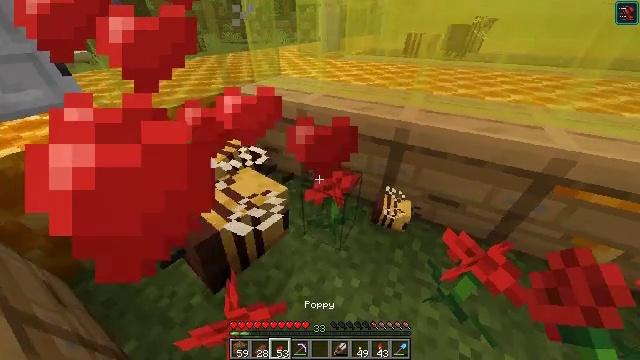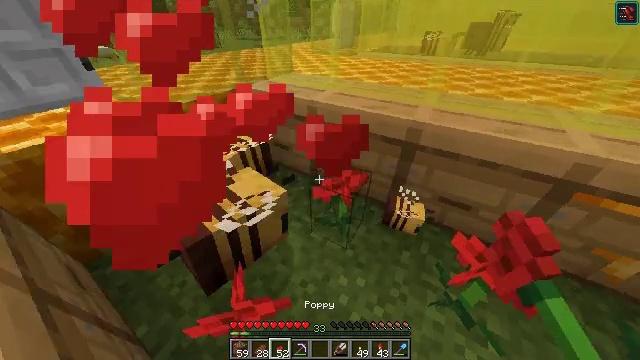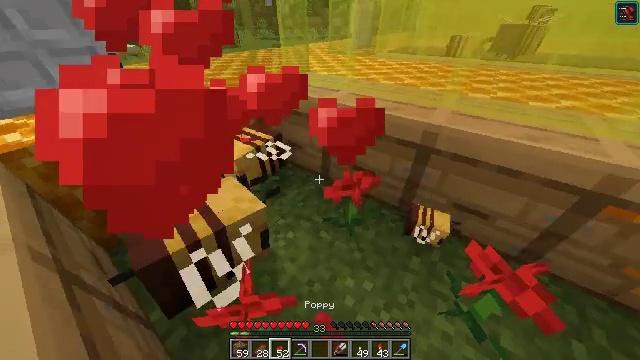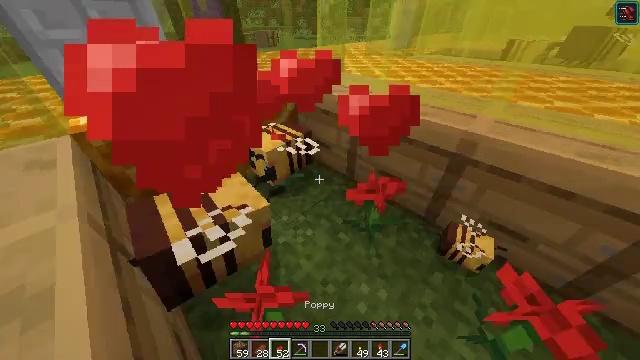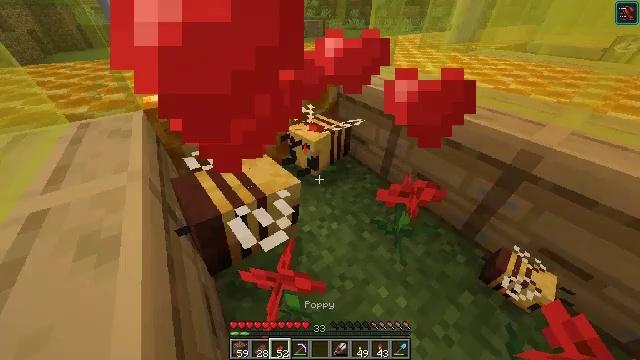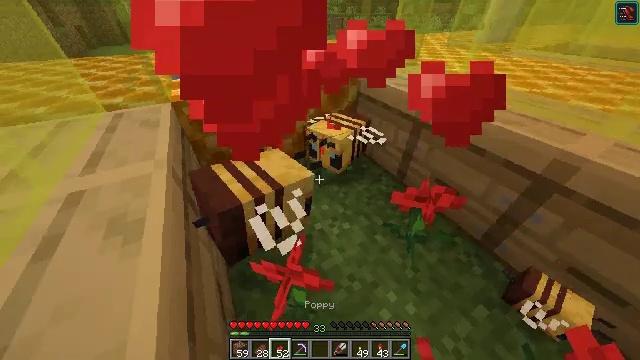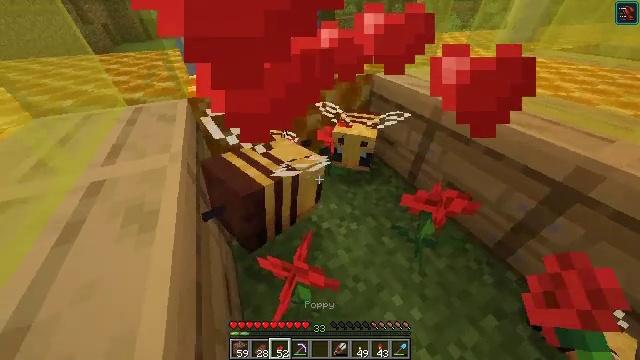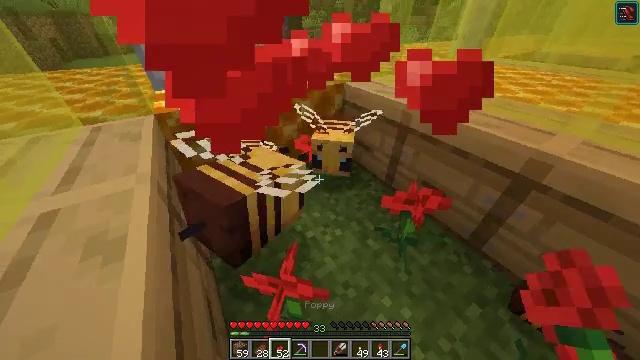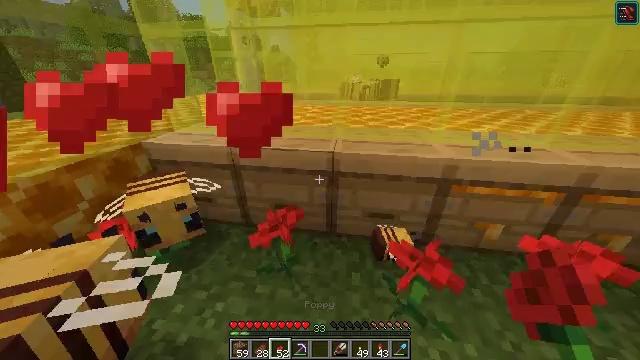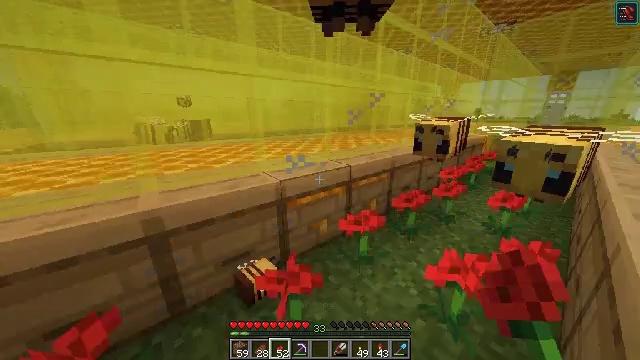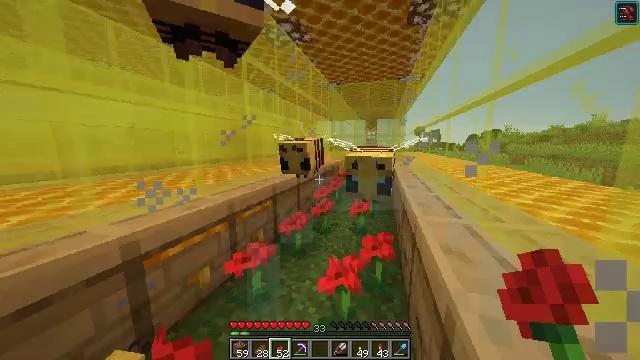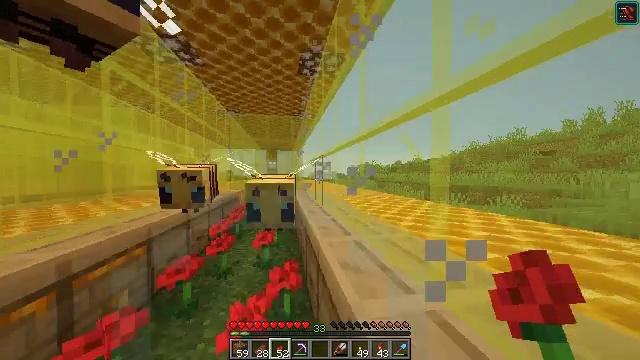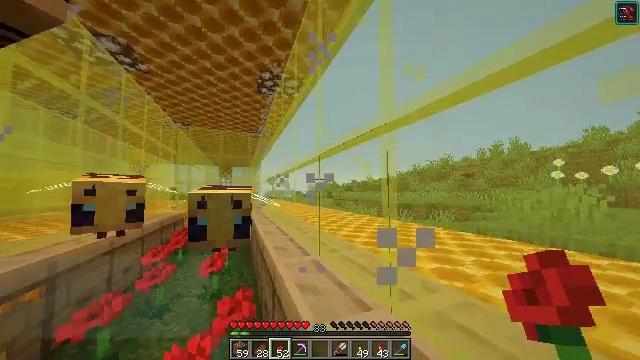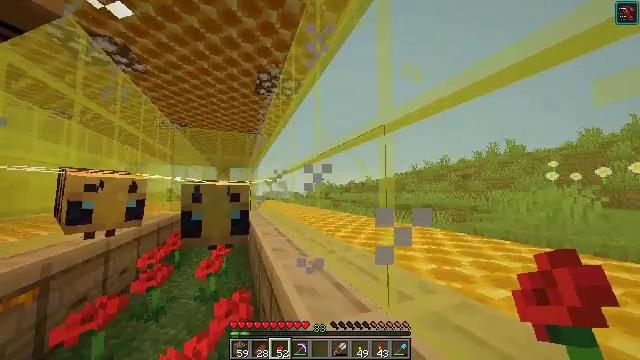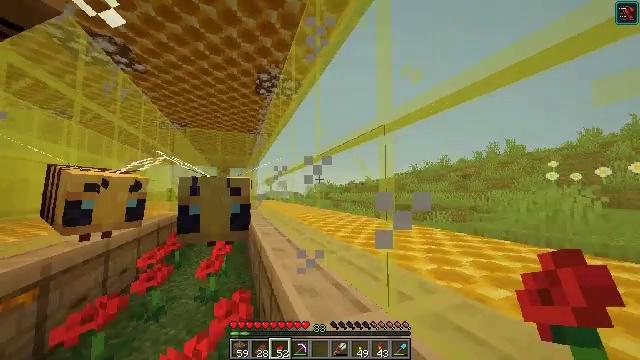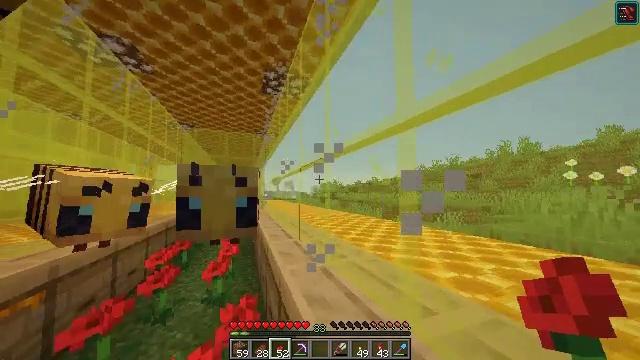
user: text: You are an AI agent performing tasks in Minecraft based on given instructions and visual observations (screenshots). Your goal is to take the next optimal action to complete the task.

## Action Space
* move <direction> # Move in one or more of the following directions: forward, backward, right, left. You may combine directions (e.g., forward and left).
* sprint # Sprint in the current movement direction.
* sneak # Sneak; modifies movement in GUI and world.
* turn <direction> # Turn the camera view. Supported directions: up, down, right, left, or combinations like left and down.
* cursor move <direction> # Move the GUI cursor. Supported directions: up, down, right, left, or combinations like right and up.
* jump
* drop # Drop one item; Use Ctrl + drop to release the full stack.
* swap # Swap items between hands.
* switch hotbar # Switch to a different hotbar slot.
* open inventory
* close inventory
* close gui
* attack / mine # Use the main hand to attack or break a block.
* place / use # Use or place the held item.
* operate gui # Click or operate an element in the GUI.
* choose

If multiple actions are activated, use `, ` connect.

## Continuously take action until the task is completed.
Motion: motion action
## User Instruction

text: Craft a honeycomb block.
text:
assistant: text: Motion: turn left
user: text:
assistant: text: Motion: turn left
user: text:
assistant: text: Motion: turn left
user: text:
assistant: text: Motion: turn left and down
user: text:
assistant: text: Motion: turn left
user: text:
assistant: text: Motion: turn left
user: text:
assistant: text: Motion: turn right and up
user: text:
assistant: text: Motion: turn right and up
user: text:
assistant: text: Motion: turn right and up
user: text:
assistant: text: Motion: turn right and up
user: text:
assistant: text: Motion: turn right and up
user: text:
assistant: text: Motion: turn right and up
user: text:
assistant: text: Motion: no_op
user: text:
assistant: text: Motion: no_op
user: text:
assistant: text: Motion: move forward, turn left
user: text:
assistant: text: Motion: move forward, turn left and down
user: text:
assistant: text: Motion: move forward, turn left
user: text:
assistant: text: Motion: no_op
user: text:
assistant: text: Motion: turn left and down
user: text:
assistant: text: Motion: use / place
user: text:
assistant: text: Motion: use / place
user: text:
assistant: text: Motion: turn left
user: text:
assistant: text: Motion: turn left and up
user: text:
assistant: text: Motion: move back, turn left and up
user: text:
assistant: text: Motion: move back, turn up
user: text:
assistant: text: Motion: move back
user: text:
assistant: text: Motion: no_op
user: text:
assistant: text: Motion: turn down
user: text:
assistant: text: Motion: turn left and down
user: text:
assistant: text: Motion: turn left and down